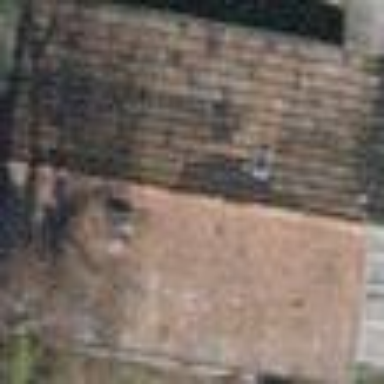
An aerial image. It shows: Rural barn.